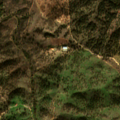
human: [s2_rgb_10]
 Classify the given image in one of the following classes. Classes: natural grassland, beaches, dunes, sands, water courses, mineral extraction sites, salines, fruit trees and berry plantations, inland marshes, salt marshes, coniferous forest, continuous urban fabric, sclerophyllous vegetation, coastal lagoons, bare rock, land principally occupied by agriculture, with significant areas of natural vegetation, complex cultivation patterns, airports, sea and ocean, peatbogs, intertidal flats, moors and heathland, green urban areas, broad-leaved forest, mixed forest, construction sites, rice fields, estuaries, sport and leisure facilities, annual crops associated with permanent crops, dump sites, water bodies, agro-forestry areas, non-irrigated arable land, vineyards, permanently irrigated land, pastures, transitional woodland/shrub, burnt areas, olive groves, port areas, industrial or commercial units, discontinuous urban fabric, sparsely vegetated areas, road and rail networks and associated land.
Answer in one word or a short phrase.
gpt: agro-forestry areas, transitional woodland/shrub